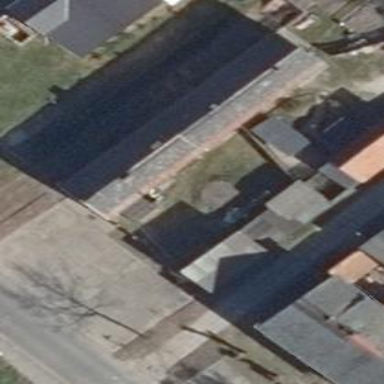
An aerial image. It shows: Part of building.